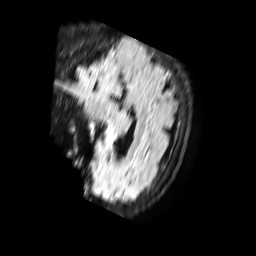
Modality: FLAIR
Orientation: sagittal
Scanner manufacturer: philips
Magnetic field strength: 1.5 T
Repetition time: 6 s
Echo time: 0.1024 s